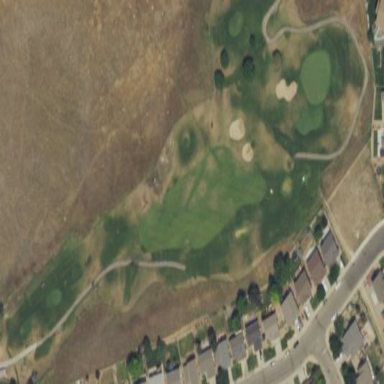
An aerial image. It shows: Golf fairway in the image.